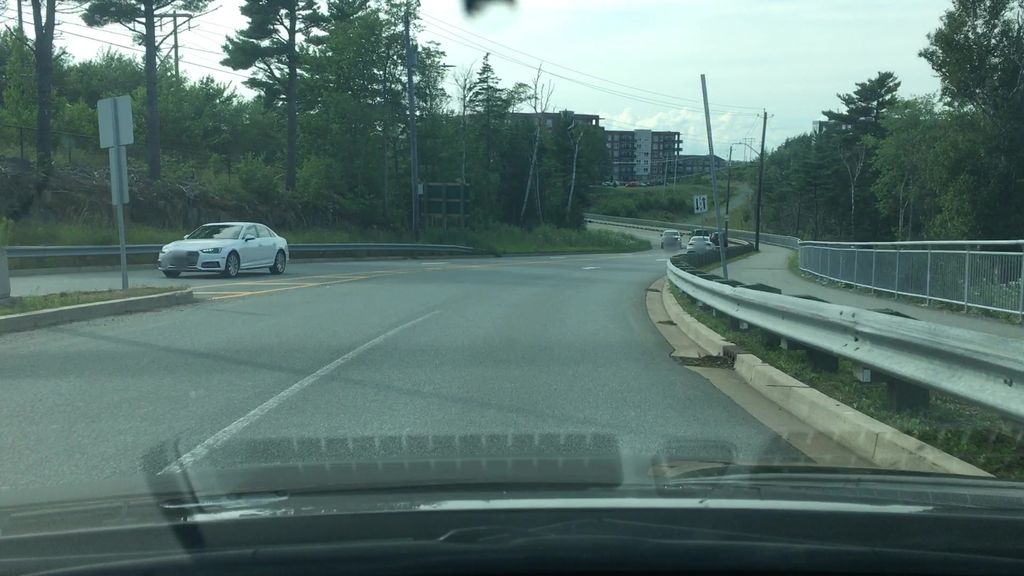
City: halifax